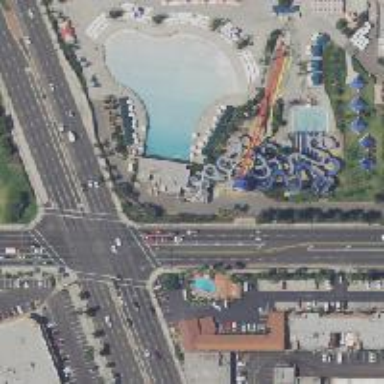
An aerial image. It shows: Water slide attraction.